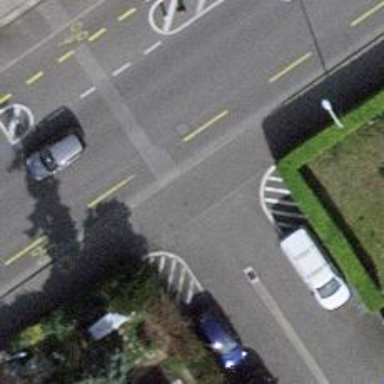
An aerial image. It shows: Asphalt road in living street.